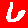
Digit: 6